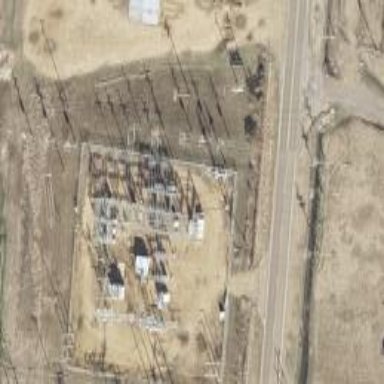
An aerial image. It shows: Distribution level power substation enclosed by fence.